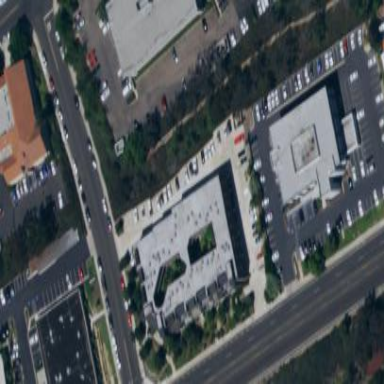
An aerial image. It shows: Office building.